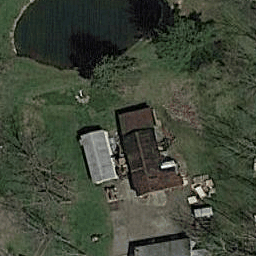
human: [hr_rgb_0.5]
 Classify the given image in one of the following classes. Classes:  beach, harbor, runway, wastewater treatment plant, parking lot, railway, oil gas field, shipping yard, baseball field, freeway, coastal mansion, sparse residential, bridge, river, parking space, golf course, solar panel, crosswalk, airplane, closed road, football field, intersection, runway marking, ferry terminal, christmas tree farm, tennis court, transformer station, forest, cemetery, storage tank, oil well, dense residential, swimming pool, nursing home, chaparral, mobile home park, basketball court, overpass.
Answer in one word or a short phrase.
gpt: sparse residential